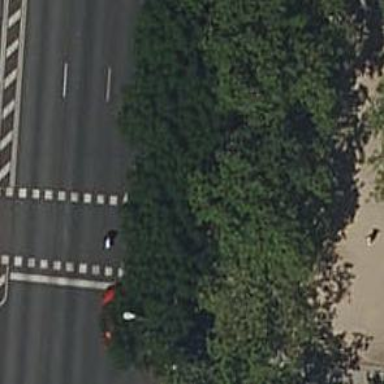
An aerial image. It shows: Crossing with traffic signals.